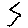
Label: zigzag